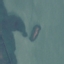
Land use / land cover: SeaLake